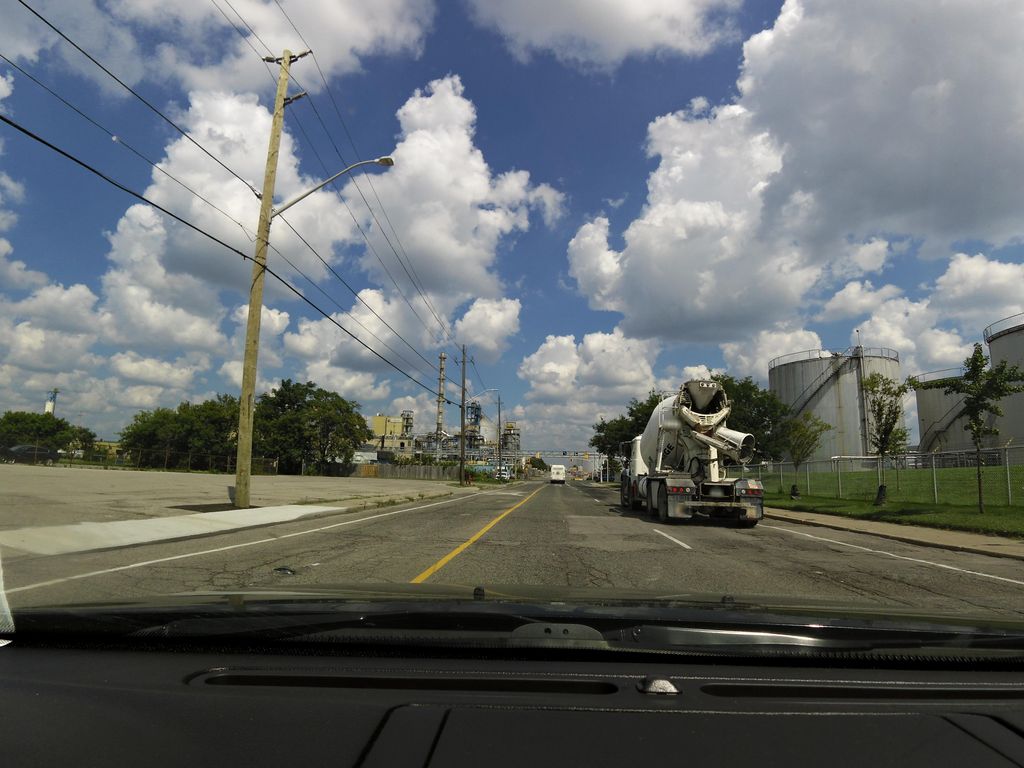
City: hamilton